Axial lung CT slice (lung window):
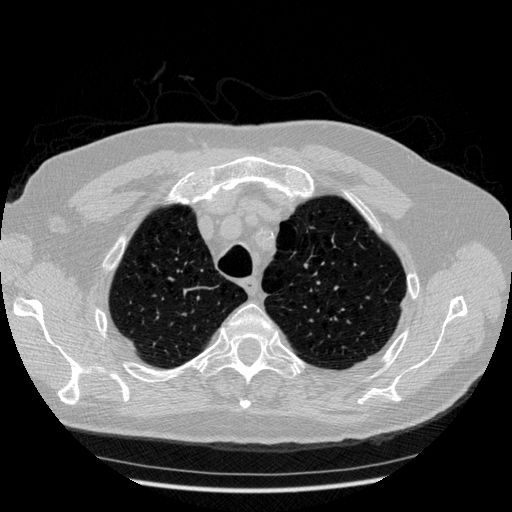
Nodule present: no